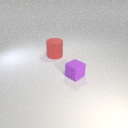
small purple rubber cube to the right of large red rubber cylinder